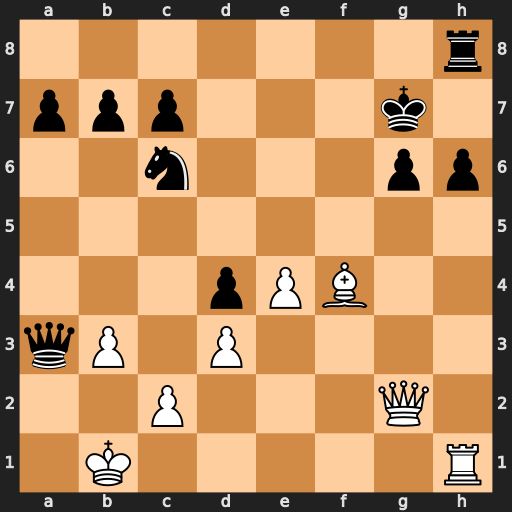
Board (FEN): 7r/ppp3k1/2n3pp/8/3pPB2/qP1P4/2P3Q1/1K5R
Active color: w
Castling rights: -
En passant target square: -
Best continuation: Rg1 g5 Bxg5 hxg5 Qxg5+